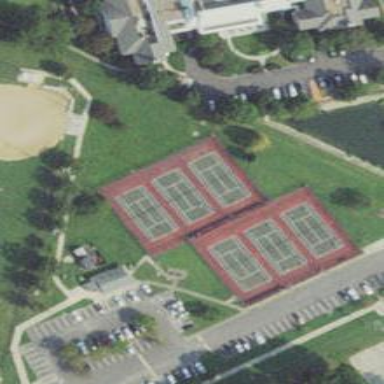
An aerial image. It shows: Tennis court on pitch designated for leisure land.